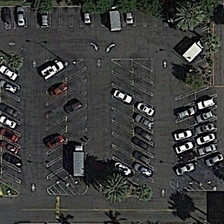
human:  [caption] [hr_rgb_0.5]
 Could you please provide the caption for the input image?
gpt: there's a coconut tree in front of a parking lot .

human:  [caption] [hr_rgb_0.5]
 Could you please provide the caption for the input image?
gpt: cars and trucks are parked in the parking lot .

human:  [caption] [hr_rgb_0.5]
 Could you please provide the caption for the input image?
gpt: cars and trucks are parked in the parking lot .

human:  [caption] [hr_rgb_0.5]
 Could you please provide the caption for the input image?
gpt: there's a coconut tree in front of a parking lot .

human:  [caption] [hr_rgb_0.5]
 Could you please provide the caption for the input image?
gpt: cars and trucks are parked in the parking lot .